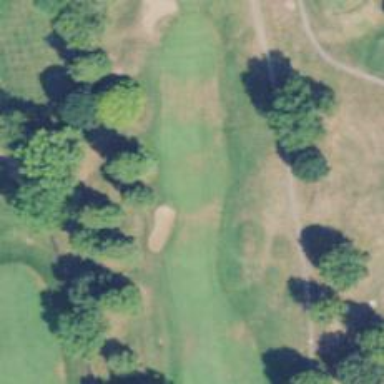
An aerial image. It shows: View of golf hole.